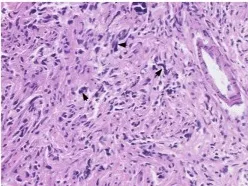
Histological examinations of a specimen obtained in left temporal lobe. Spindle-shaped tumor cells with pleomorphic hyperchromatic nuclei and an increased mitotic rate spread in the subarachnoid space (B) (200x).
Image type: pathology (h&e)